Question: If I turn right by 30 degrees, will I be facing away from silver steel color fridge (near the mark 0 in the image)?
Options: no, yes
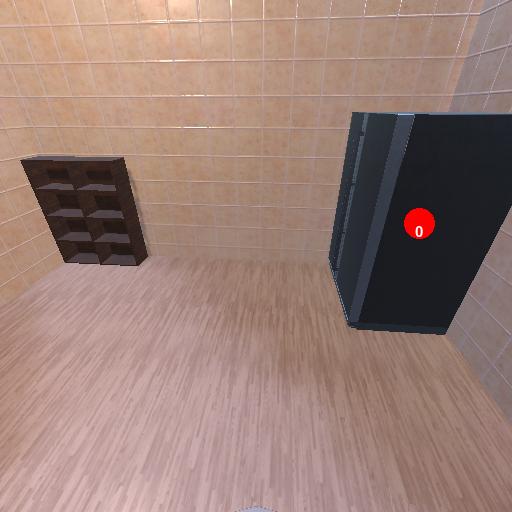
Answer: no